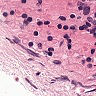
Metastatic tissue present: no